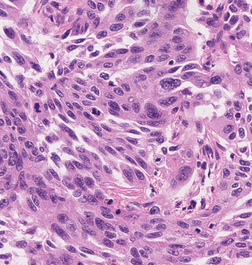
Tumor epithelial tissue: yes
Tumor-associated stroma tissue: no
Normal tissue: no